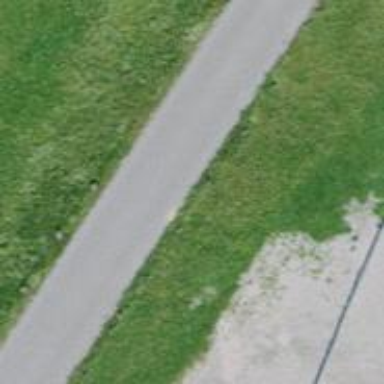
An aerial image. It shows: Asphalt service road suitable for agricultural vehicles.